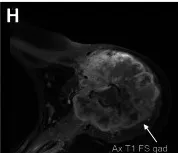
Further characterization of left humeral aggressive bony lesion. A-H: The known mass lesion about the proximal humerus is again demonstrated. It extends to involve the humeral head and extends inferiorly to the level of the mid-humeral shaft. This measures approximately 10.3 cm anterior-posterior by 8.3 cm medial-lateral by 15.9 cm craniocaudad. This replaces the marrow about the proximal humerus and there is associated soft tissue extension and pathologic fracturing. The lesion is heterogeneous on fluid-sensitive sequences and there is an avid heterogeneous enhancement (E-H). This is in keeping with the known leiomyosarcoma.
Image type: radiology (mri)